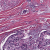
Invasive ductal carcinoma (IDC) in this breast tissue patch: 0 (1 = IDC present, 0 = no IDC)